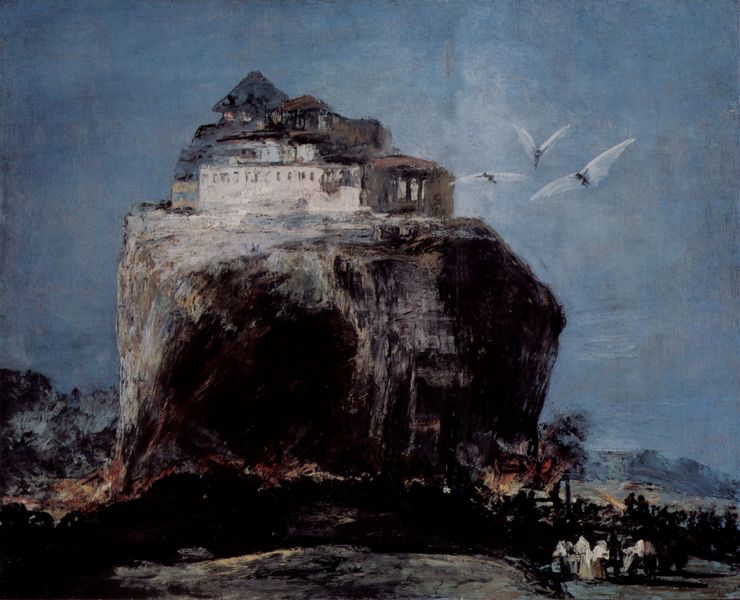
Titel: Angriff auf eine Burg auf einem Felsen
Künstler: Francisco José Goya Lucientes
Standort: New York (New York)
Institution: The Metropolitan Museum of Art
Schlagwörter: baum, berg, blau, dunkel, felsen, feuer, flügel, gemälde, himmel, meer, schatten, vogel, weiß, wolken, bäume, frauen, grob, grün, landschaft, menschen, stadt, braun, fenster, grau, hüte, kleider, licht, männer, nacht, schwarz, symbol, dach, gebäude, haus, schloss, ansammlung, malerei, menge, symbolismus, versammlung, architektur, stein, steine, öl, dämmerung, horizont, häuser, hügel, natur, vögel, einsam, pastos, insel, dunkelheit, drei, anhöhe, fliegen, engel, düster, ansicht, zuschauer, berge, fels, hang, dorf, dächer, mauer, lila, violett, schlucht, steil, figuren, möven, möwe, möwen, hoch, unscharf, abstrahiert, klippe, burg, kloster, orient, palast, flug, schweben, festung, gross, villa, springen, dunkle, böcklin, schwingen, pinselstriche, palmen, tempel, unheimlich, kreisen, bau, bauten, palais, wehrbau, imposant, maar, spachtel, feste, weitblick, pilgern, pilger, nonnen, flieger, grauwerte, fledermäuse, bergsporn, absprung, schwawrz, mont st michel, fledermäuser, michael st mount, unnahbar, nahöhe, segelfliegel, segelflieger, meteora